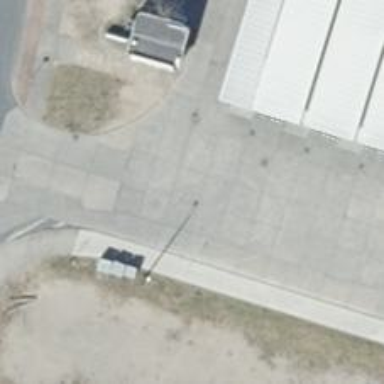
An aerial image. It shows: Paved service road.